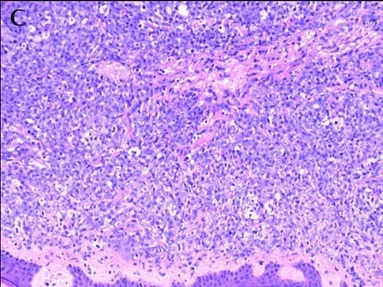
(C): Protrusion lesion biopsy of left elbow, HE x 100.
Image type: pathology (h&e)